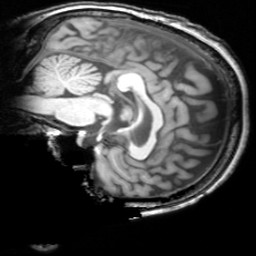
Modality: T1w
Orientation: sagittal
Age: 74
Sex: female
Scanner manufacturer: siemens
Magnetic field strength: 3 T
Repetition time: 1.62 s
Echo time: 0.003 s